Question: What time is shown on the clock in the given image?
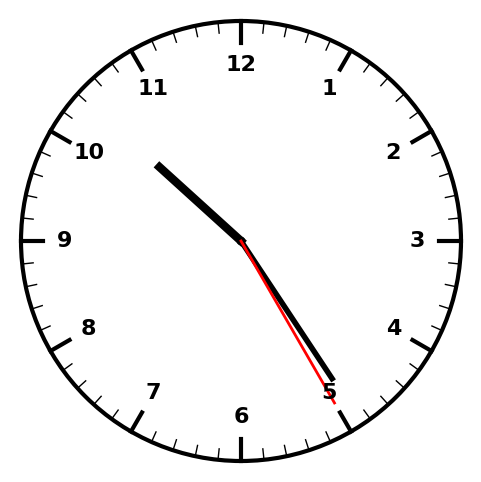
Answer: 10:24:25